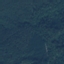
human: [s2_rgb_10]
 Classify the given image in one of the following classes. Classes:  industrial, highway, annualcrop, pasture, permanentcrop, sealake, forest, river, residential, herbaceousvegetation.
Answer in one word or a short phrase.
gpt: Forest